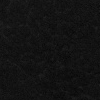
Atmospheric dust classification: dusty